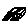
Label: star